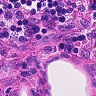
Metastatic tissue present: no